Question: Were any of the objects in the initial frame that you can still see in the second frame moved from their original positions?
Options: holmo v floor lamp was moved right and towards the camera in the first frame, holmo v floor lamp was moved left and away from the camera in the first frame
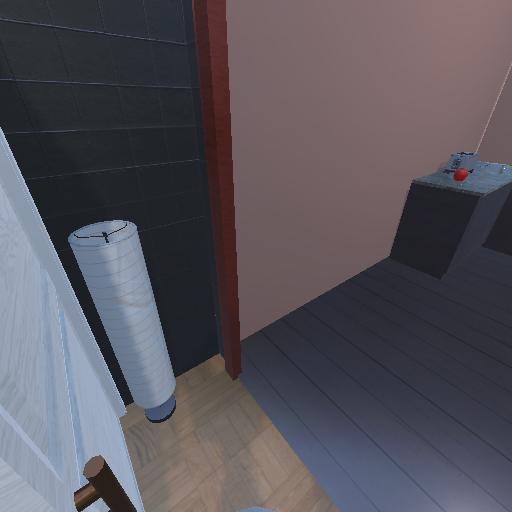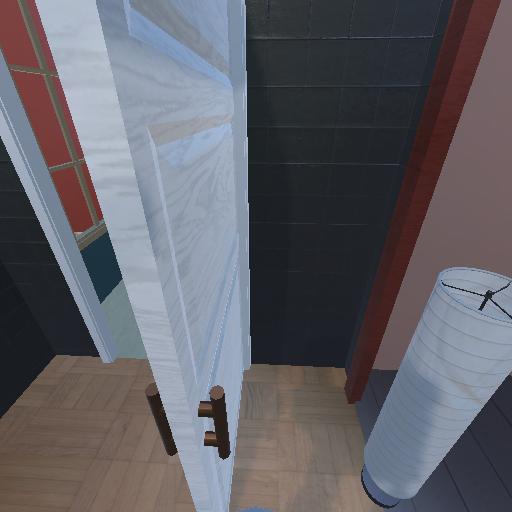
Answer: holmo v floor lamp was moved right and towards the camera in the first frame